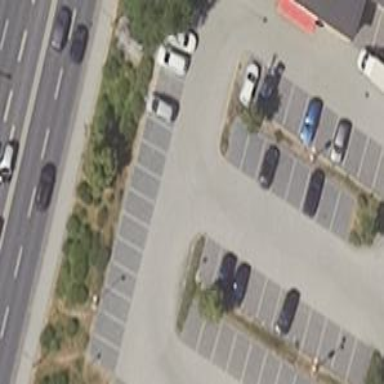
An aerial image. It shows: Road serving as parking aisle.